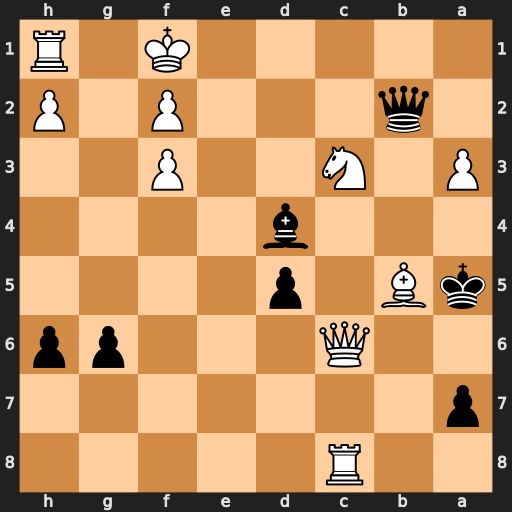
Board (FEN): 2R5/p7/2Q3pp/kB1p4/3b4/P1N2P2/1q3P1P/5K1R
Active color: b
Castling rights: -
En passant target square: -
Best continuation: Qxf2#